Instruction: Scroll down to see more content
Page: traveler
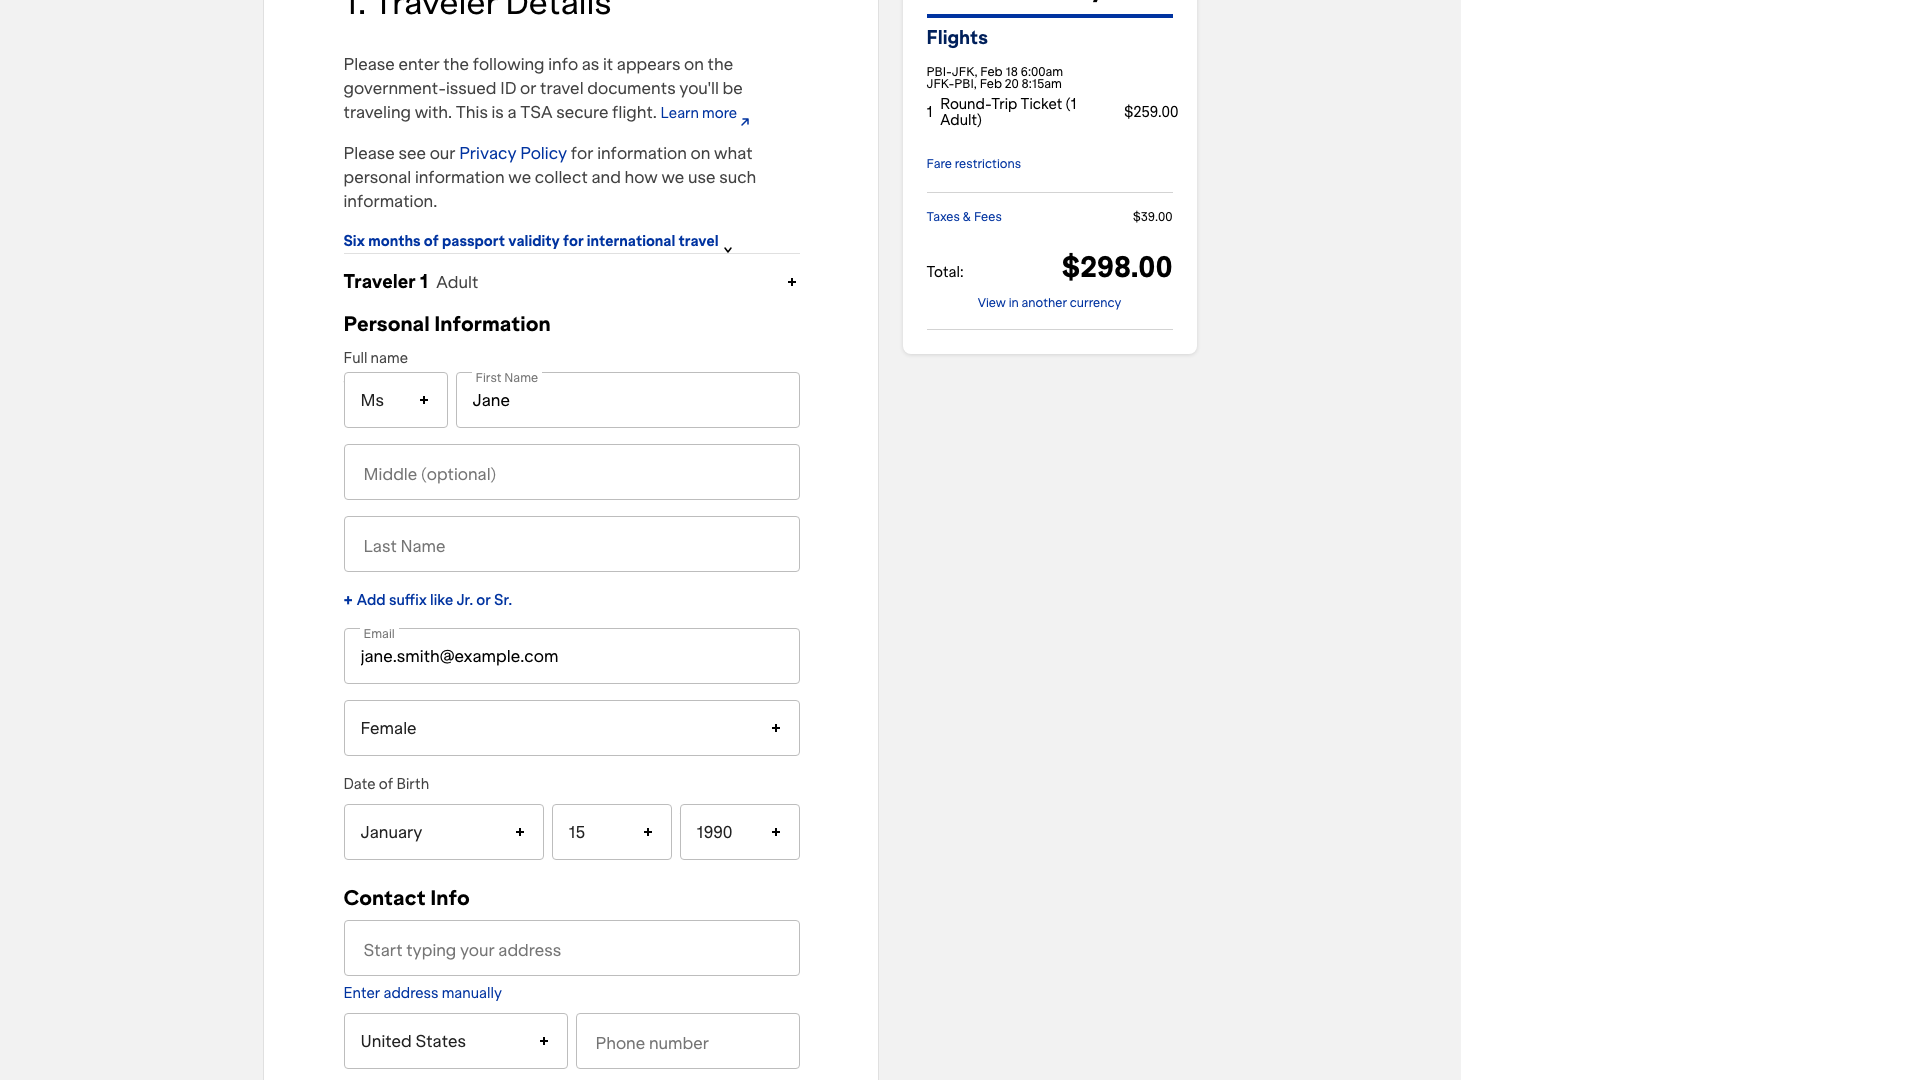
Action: scroll